Question: I want to set the back color of the row header and column header intersection cell of a datagridview. I tried the below code, but it throws an exception that the number should be non negative.
'''
DataGridViewCell cell = dgview.Rows[-1].Cells[-1];
cell.Style.BackColor = Color.Red;
'''
I want to set the color as shown in the image below

I also refered the below article, but it shows how to set the color of the whole column header. But my requirement is to set the color of a single cell - row-column header intersection cell.
<URL>
Any help is much appreciated. Thank you.
Regards,
Vinay
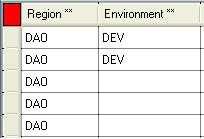
Answer: Store the current ColumnHeadersDefaultCellStyle in a variable.
Set the ColumnHeadersDefaultCellStyle to how you want the corner to be.
Then change all of the columns headers to how you want columns 0 to ... back to the old style.
Below is an example where the form is called "MyForm". This example shows the default constructor of MyForm.
Example:
'''
public MyForm()
{
InitializeComponent();
// insert code here to add columns ...
// ...
// ...
// ...
DataGridViewCellStyle oldDefault = dgview.ColumnHeadersDefaultCellStyle.Clone();
dgview.ColumnHeadersDefaultCellStyle.BackColor = Color.Red;
foreach (DataGridViewColumn item in dgview.Columns)
{
item.HeaderCell.Style = oldDefault;
}
}
'''